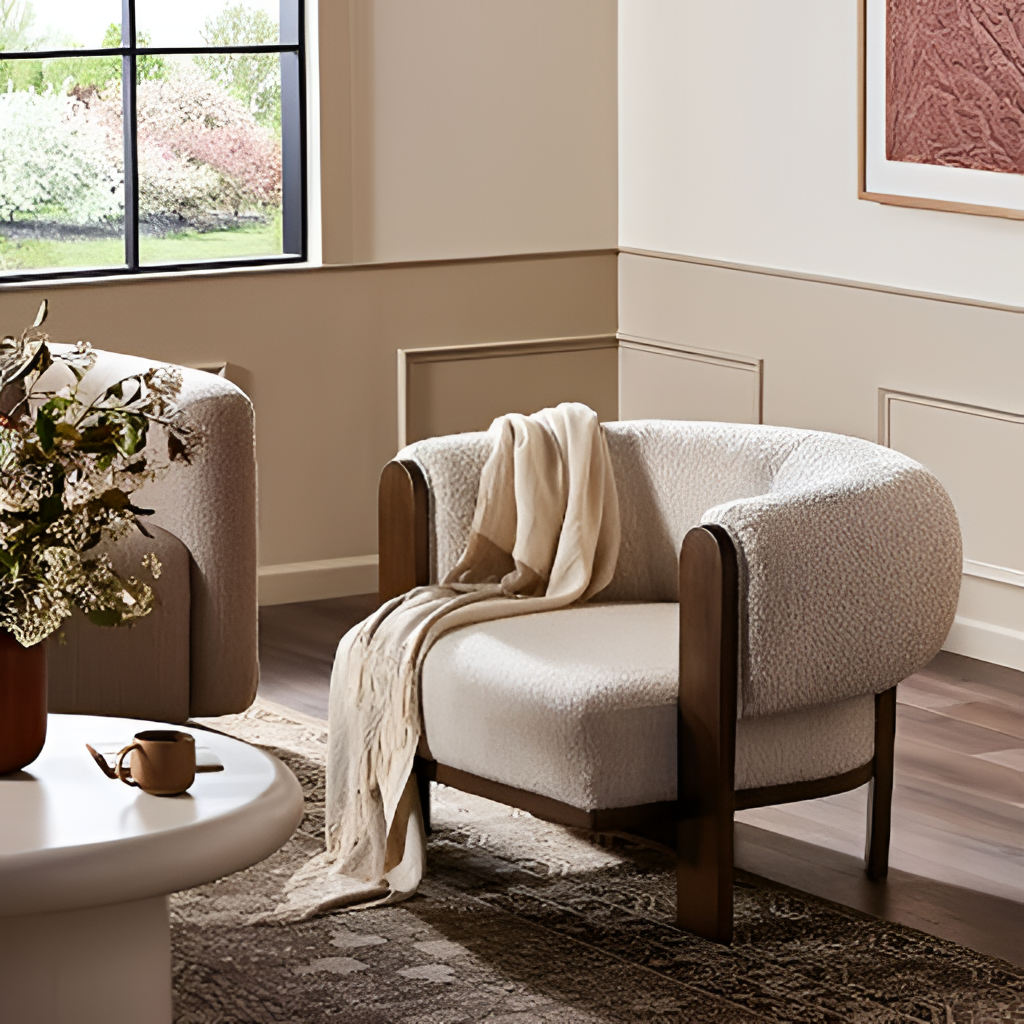
fabric armchair, living room, paint wallpaper, with solid pattern, contemporary, brown wood flooring, with plank pattern